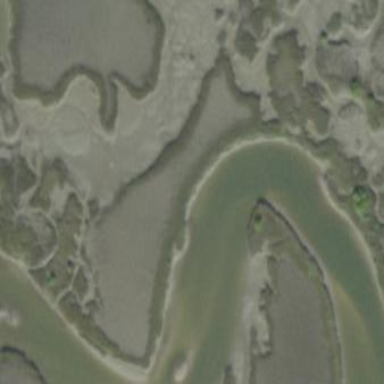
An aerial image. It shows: Saltmarsh wetland area.